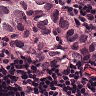
Metastatic tissue present: yes